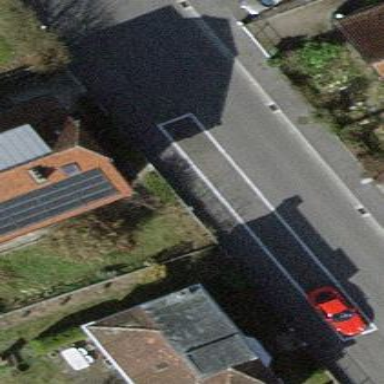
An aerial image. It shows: Parking available on the street side.